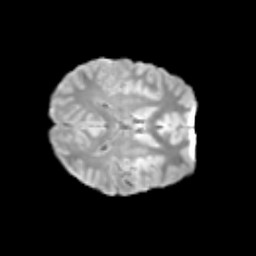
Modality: T2w
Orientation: axial
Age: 13
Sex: male
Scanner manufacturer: siemens
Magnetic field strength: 3 T
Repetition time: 3.8 s
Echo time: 0.07 s